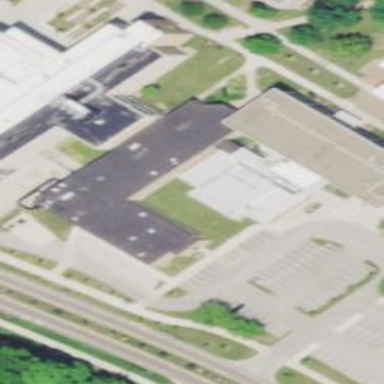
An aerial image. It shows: University building with flat grey roof. The building itself is tan in color.